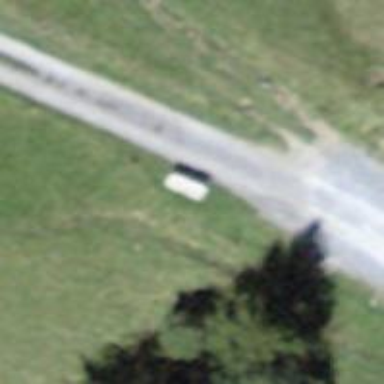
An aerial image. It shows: Bench for seating.